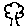
Label: tree